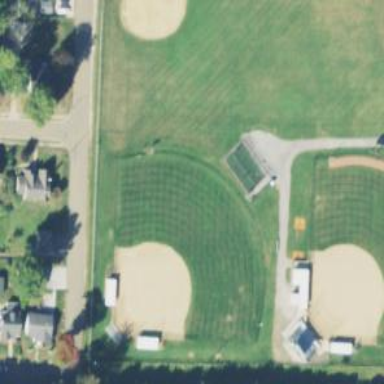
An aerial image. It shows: Baseball pitch for leisure land.